Question: I'm trying to design a list item similar to the image below (<URL>, using a RelativeLayout.
<URL>
In my case, the itens will be:
1. ImageView (interval_icon)
2. Simple TextView (interval_start)
3. Another TextView (interval_end)
The code is something like this:
'''
<RelativeLayout xmlns:android="http://schemas.android.com/apk/res/android"
android:orientation="horizontal" android:layout_width="match_parent"
android:layout_height="match_parent" android:paddingTop="@dimen/activity_horizontal_margin"
android:paddingBottom="@dimen/activity_horizontal_margin"
android:gravity="center"
android:minHeight="?android:attr/listPreferredItemHeight" >
<ImageView
android:layout_width="wrap_content"
android:layout_height="fill_parent"
android:src="@drawable/image"
android:layout_alignParentLeft="true"
android:id="@+id/interval_icon"
/>
<TextView
android:layout_width="fill_parent"
android:layout_height="fill_parent"
android:text="Start"
android:id="@+id/interval_start"
android:layout_toRightOf="@+id/interval_icon"
android:layout_alignParentRight="true"
/>
<TextView
android:id="@+id/interval_end"
android:layout_width="fill_parent"
android:layout_height="wrap_content"
android:text="End"
android:layout_below="@+id/interval_start"
android:layout_toRightOf="@+id/interval_icon"/>
</RelativeLayout>
'''
But the result is like that:

In this case the two editText are in the middle of the image.
What modification i need to do to position my itens like in the sample image?
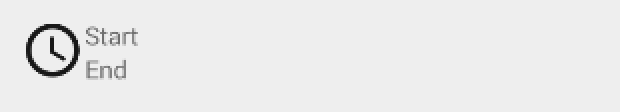
Answer: It can be achieved by putting TextView's in a layout and use the material design list components sheet which the link you have provided.
<URL>
Here is what I did to make it Material
'''
<RelativeLayout xmlns:android="http://schemas.android.com/apk/res/android"
android:layout_width="match_parent"
android:layout_height="wrap_content"
android:minHeight="?android:attr/listPreferredItemHeight"
android:orientation="horizontal">
<ImageView
android:id="@+id/interval_icon"
android:layout_width="30dp"
android:layout_height="30dp"
android:layout_alignParentLeft="true"
android:layout_marginLeft="16dp"
android:layout_marginRight="16dp"
android:layout_marginTop="20dp"
android:src="@drawable/ic_action_heart_48d" />
<RelativeLayout
android:id="@+id/rel1"
android:layout_width="wrap_content"
android:layout_height="62dp"
android:paddingLeft="72dp"
android:paddingRight="16dp">
<TextView
android:id="@+id/interval_start"
android:layout_width="fill_parent"
android:layout_height="wrap_content"
android:layout_alignParentRight="true"
android:layout_centerVertical="true"
android:paddingBottom="2dp"
android:text="Start"
android:singleLine="true"
android:textColor="#000000"
android:textSize="16sp" />
</RelativeLayout>
<RelativeLayout
android:layout_width="wrap_content"
android:layout_height="62dp"
android:layout_below="@+id/rel1"
android:layout_centerVertical="true"
android:paddingLeft="72dp"
android:paddingRight="16dp">
<TextView
android:id="@+id/interval_end"
android:layout_width="fill_parent"
android:layout_height="wrap_content"
android:layout_centerVertical="true"
android:text="End"
android:singleLine="true"
android:textColor="#000000"
android:textSize="16sp" />
</RelativeLayout>
</RelativeLayout>
'''
The XML 'android:layout_centerVertical="true"' makes layout to move to center of the parent layout vertically. Further adding some paddings to meet Material Guidelines gives it required look and feel. And also you can make changes to size of 'ImageView' or 'TextView' as you want despite guidelines followed in code.
Cheers, Gaurav